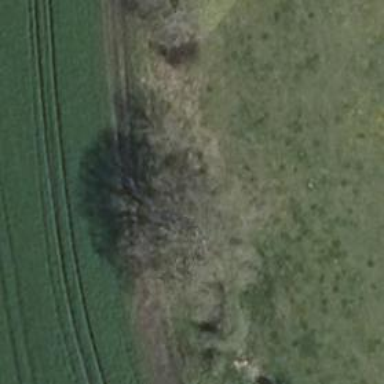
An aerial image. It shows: Deciduous tree with broadleaved leaves.